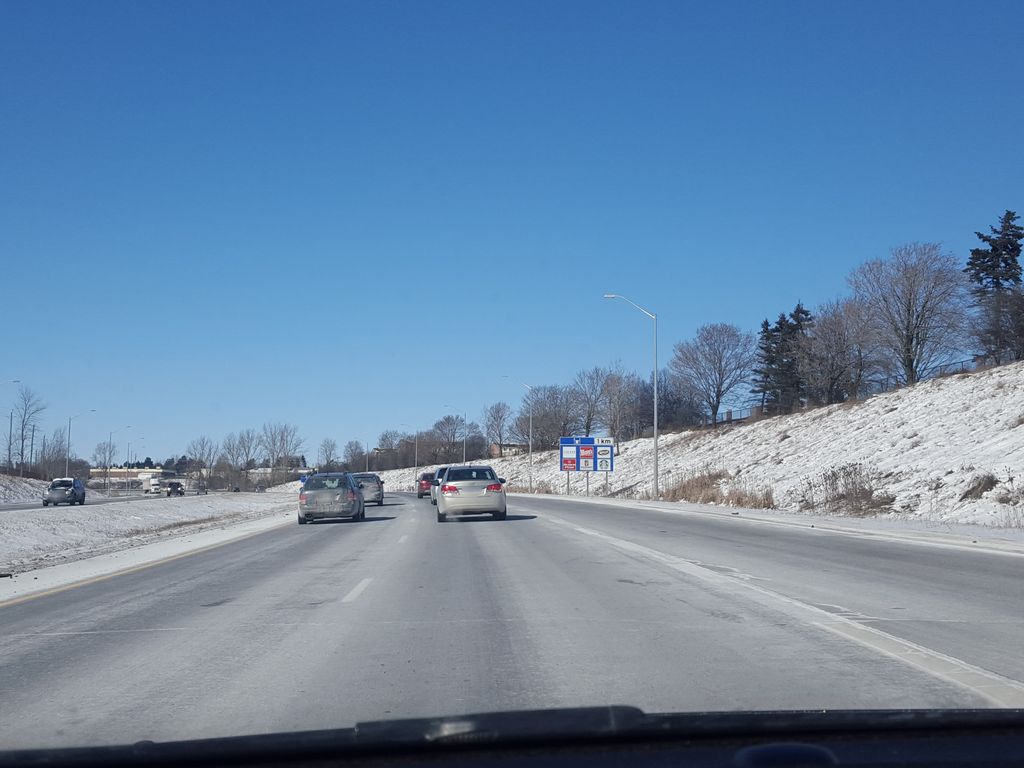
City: kitchener-waterloo